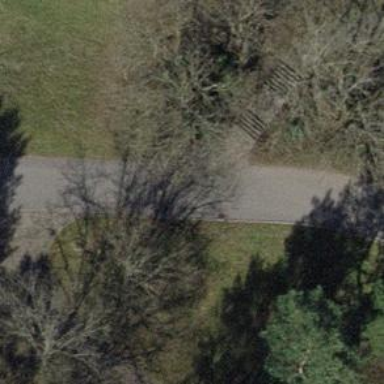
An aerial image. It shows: Footway with sett surface.